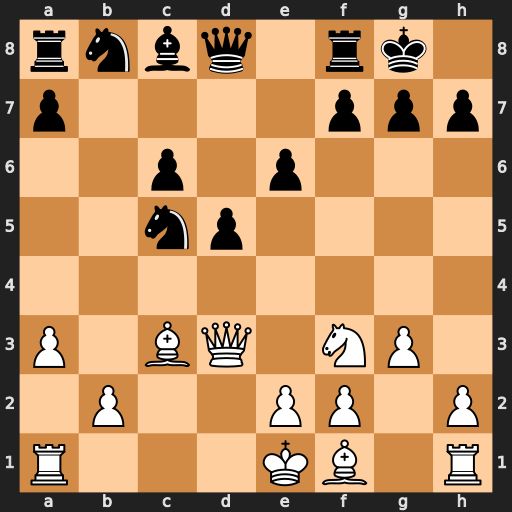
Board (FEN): rnbq1rk1/p4ppp/2p1p3/2np4/8/P1BQ1NP1/1P2PP1P/R3KB1R
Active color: w
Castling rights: KQ
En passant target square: -
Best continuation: Qd4 f6 Qxc5